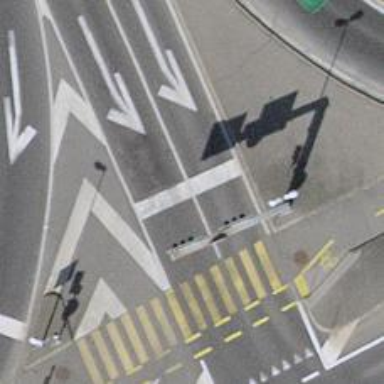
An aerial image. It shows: Road with traffic signals.